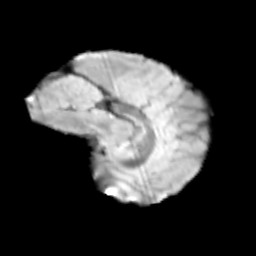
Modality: T2w
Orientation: sagittal
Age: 12
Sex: male
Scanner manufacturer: siemens
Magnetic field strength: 3 T
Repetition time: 3.8 s
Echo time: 0.07 s